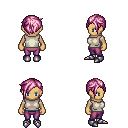
a pixel art fantasy rpg character, female body template, human, tanned skin, white sleeveless shirt, magenta pants, pink pixie cut hairstyle, metal boots, four views (front, back, left, right), 2x2 character sprite sheet, small pixel art, hard edges, no anti-aliasing